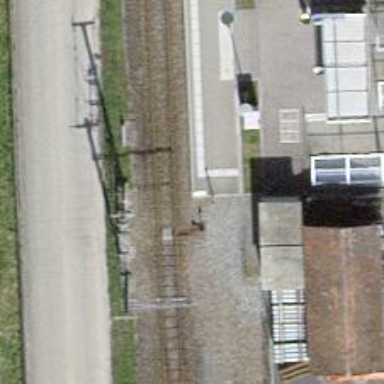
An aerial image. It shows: Close-up of railway platform edge.